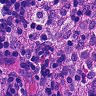
Metastatic tissue present: no